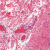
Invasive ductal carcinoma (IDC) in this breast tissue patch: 0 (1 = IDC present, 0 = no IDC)